Question: amigos..
I have one more trouble.
Stupid may be, but I can't see, what's wrong.
'''
public ActionResult Images(Guid? id)
{
ViewBag.Gallery = _core.GetGalleryByID(_client, (Guid)id);
List<ImageModel> models = new List<ImageModel>();
foreach (var img in _core.GetImagesByGalleryID(_client, (Guid)id))
{
ImageModel model = new ImageModel(_client);
model.Thumbneil = img.Thumbneil;
model.Description = img.Description;
model.AlternateText = img.AlternateText;
model.GalleryID = img.GalleryID;
model.ID = img.ID;
models.Add(model);
}
ViewBag.Images = models;
return View();
}
[HttpPost]
public ActionResult SaveImageInfo(ImageModel imageModel)
{
Image img = _core.GetImageByID(_client, imageModel.ID);
img.AlternateText = imageModel.AlternateText;
img.Description = imageModel.Description;
_core.SaveImageInfo(_client, img);
return View();
}
'''
This is part of controller.
This is part of view:
'''
@model WebUI.Models.ImageModel
@{
ViewBag.Title = "Images";
Layout = "~/Views/Admin/_Layout.cshtml";
}
<h2>@ViewBag.Gallery.Name</h2>
<table id="grid-table" >
@foreach (var image in ViewBag.Images)
{
<tr>
....
<td >
@using(Html.BeginForm("SaveImageInfo", "Admin", FormMethod.Post))
{
@Html.HiddenFor(m => m.ID)
@Html.TextAreaFor(m => m.Description) <br />
@Html.TextBoxFor(m => m.AlternateText) <br />
<div id="item-post" >
<input title="Podtverdit'" type="submit" value="Podtverdit'" />
</div>
}
</td>
</tr>
}
</table>
'''
And model:
'''
public class ImageModel
{
public Byte[] Thumbneil { get; set; }
[Required]
public String Description { get; set; }
[Required]
public Guid GalleryID { get; set; }
[Required]
public String AlternateText { get; set; }
[Required]
public Guid ID { get; set; }
}
'''
In ActionResult SaveImageInfo(ImageModel imageModel) I should have 2 Guids: ID and GalleryID. BUT.
I have this:

And this is my question: WHY? I can't see...
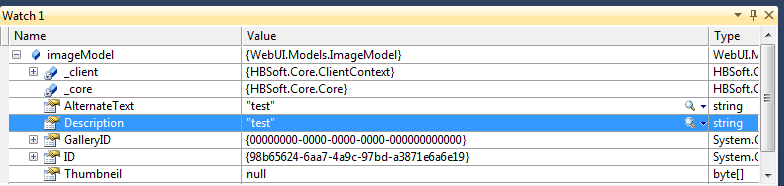
Answer: Looks to me like you need to add a HiddenFor for GalleryId in the view:
@Html.HiddenFor(m => m.GalleryId)